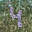
Label: 4